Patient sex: M
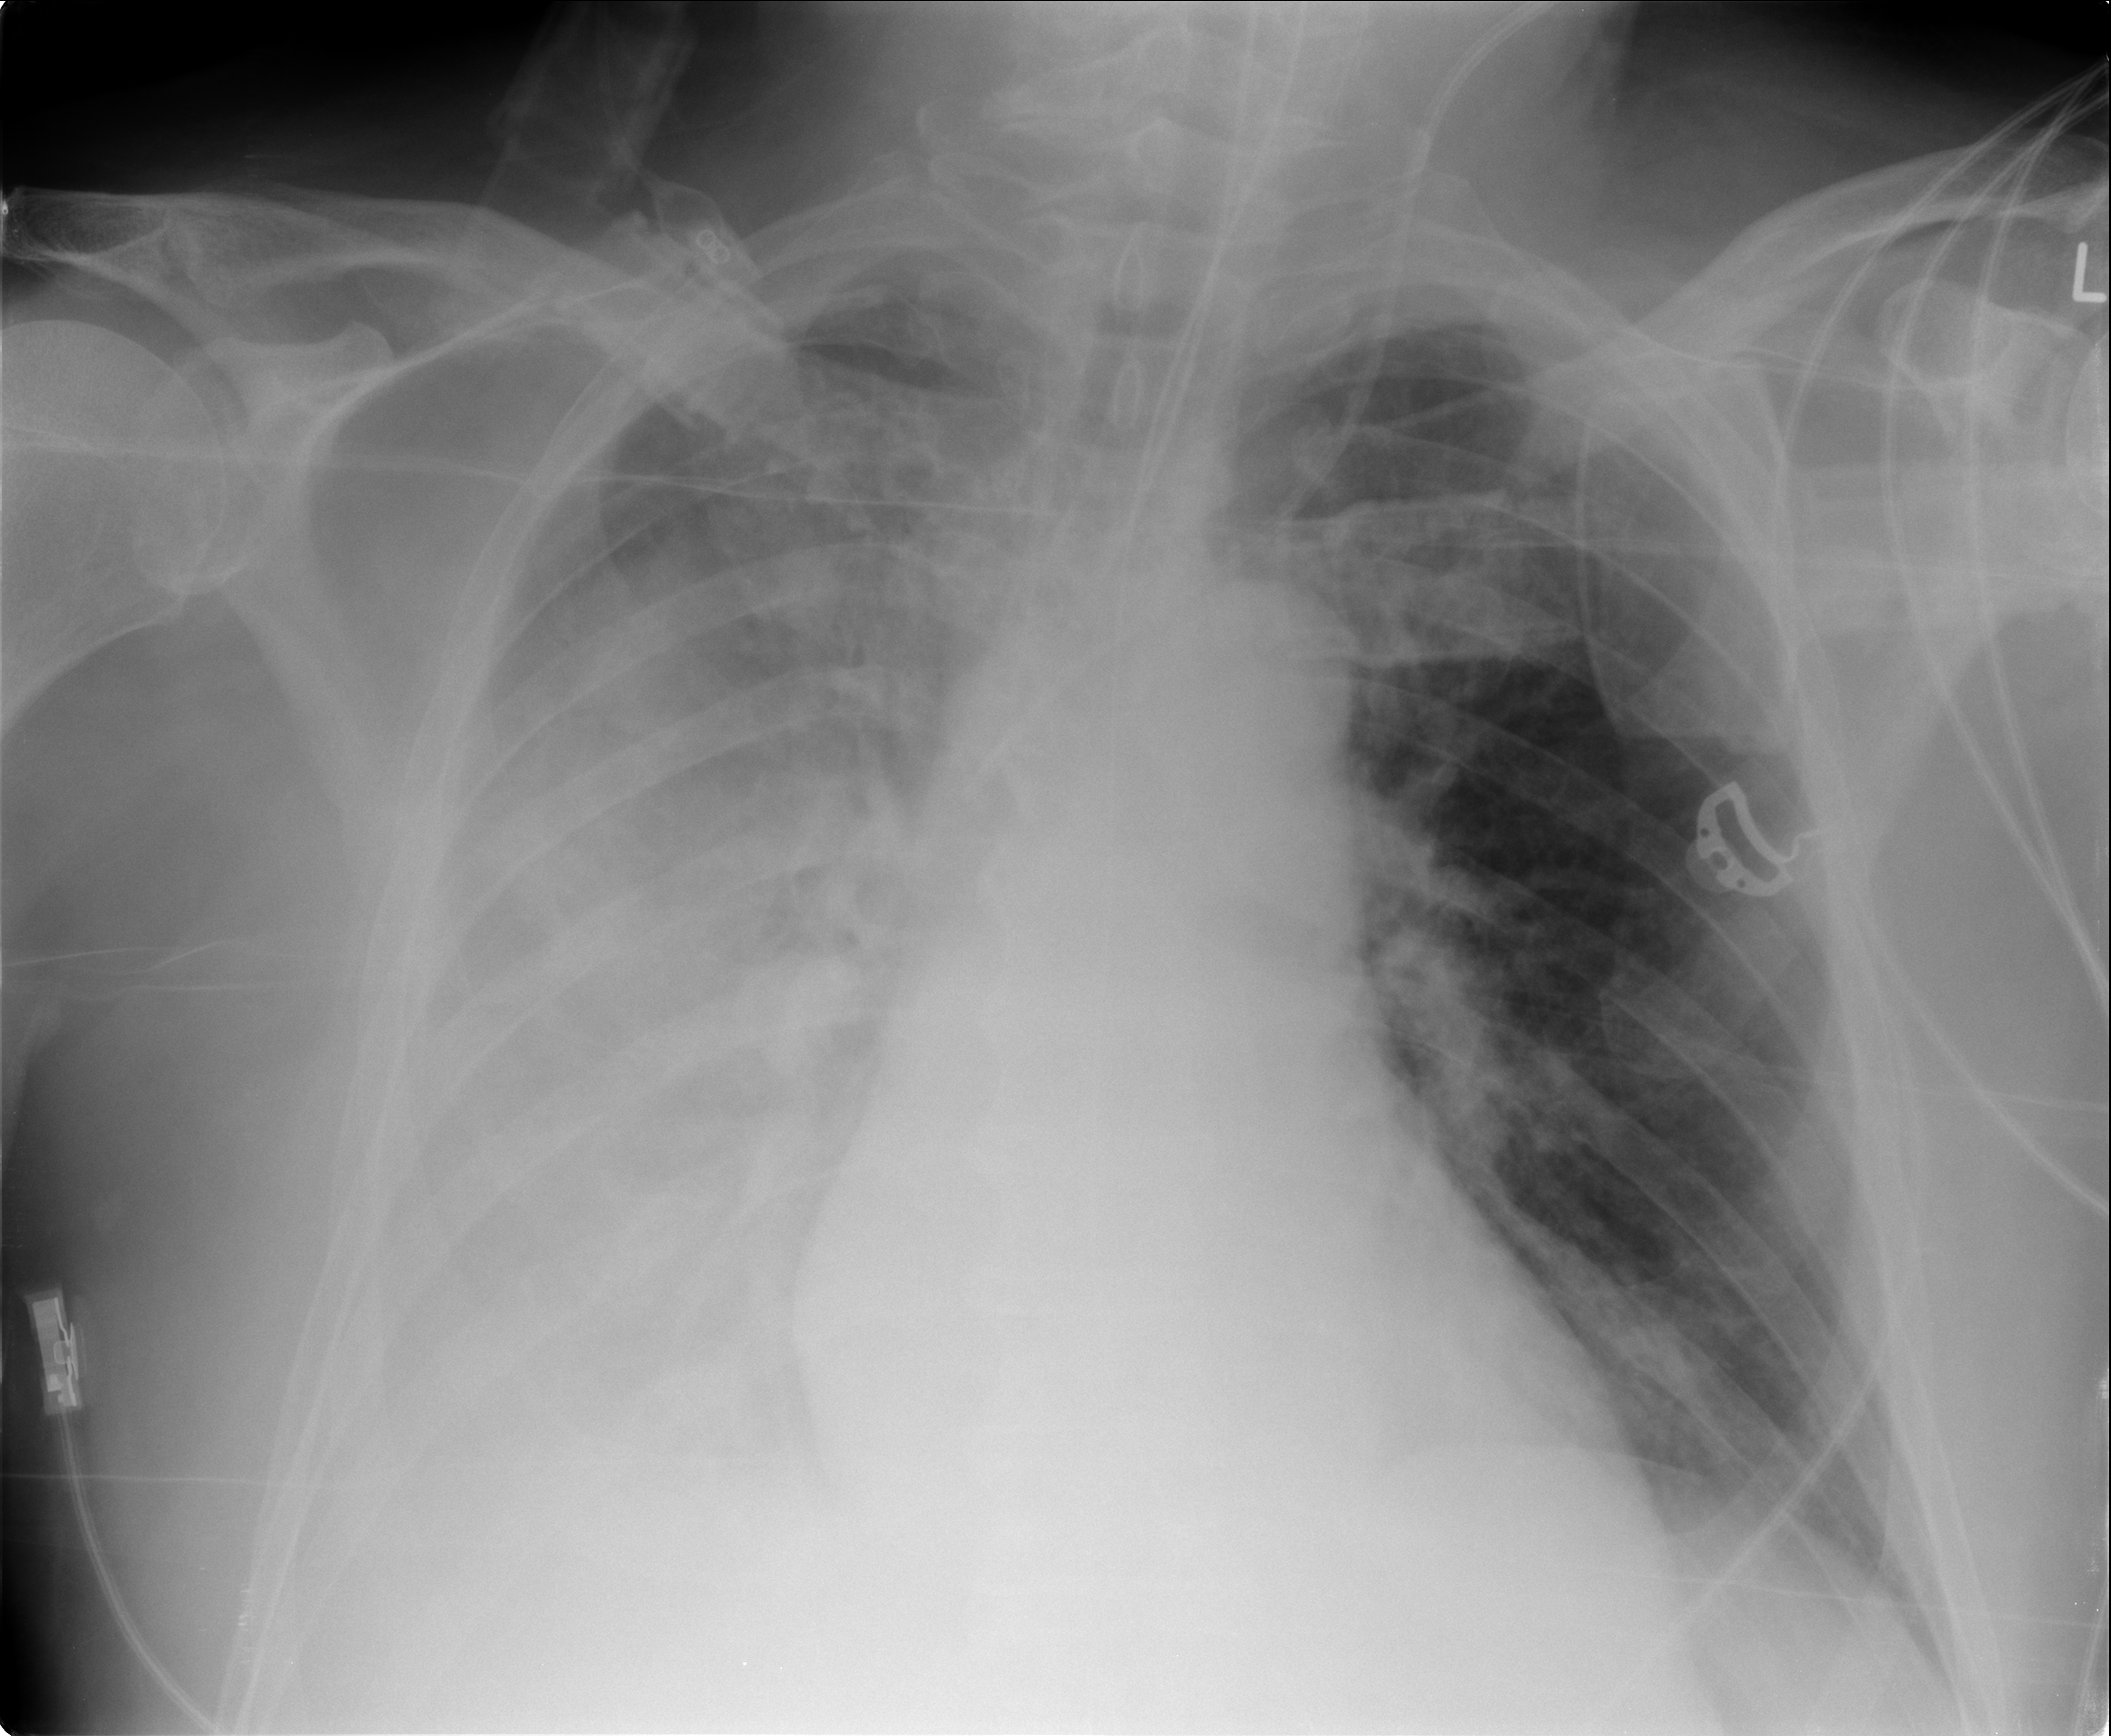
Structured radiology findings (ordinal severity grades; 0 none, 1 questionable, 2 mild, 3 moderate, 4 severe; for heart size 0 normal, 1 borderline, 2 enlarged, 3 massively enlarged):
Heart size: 0
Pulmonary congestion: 0
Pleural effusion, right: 3
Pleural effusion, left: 0
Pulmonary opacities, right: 3
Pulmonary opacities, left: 0
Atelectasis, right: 3
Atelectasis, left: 0